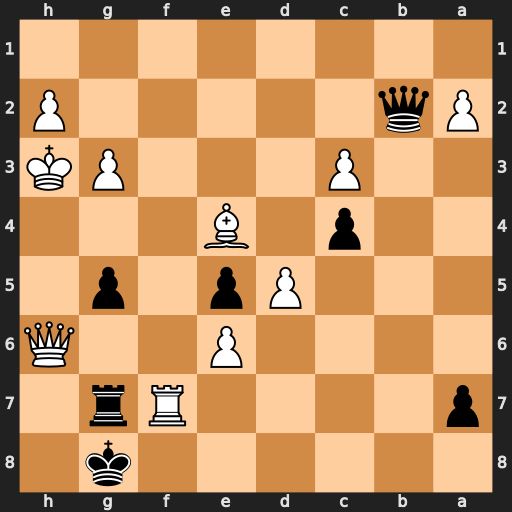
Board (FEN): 6k1/p4Rr1/4P2Q/3Pp1p1/2p1B3/2P3PK/Pq5P/8
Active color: b
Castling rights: -
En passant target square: -
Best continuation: g4+ Kh4 Qxh2#